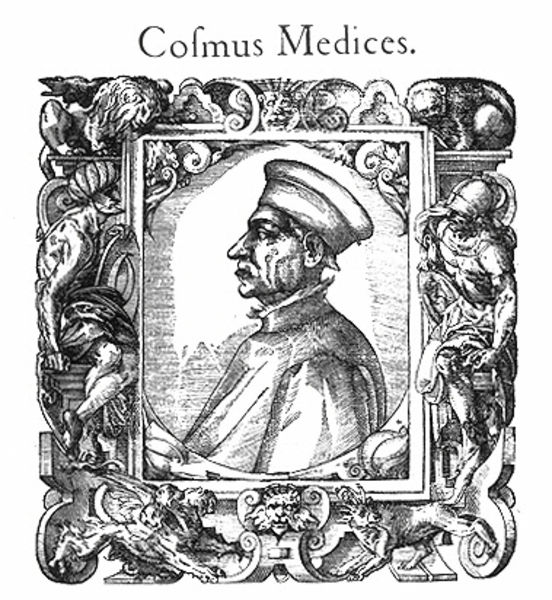
Titel: Bildnis des Cosimo de Medici der Alte
Künstler: Tobias Stimmer
Institution: (Seriendruck)
Schlagwörter: kampf, kopf, kämpfer, mann, umhang, vogel, weiß, grau, hell, hut, licht, mund, nase, ohr, profil, schwarz, stirn, zeichnung, blick, tiere, haube, ornament, bart, hemd, jacke, kappe, mütze, falten, gesicht, kragen, rahmen, sockel, bild, bildnis, hals, portrait, porträt, spiegel, auge, gewand, haare, mantel, kaufmann, kinn, lippen, ohren, renaissance, oval, umrandung, affe, engel, relief, holzschnitt, schrift, seitlich, wangen, grafik, graphik, rand, figuren, könig, floral, ornamente, seitenansicht, verzierung, wange, augenbraue, name, medaillon, rechteck, druck, schwarzweiss, schraffur, schraffuren, radierung, stich, titel, portait, soldat, helm, herrscher, arzt, medizin, allegorie, krause, ritter, rüstung, litografie, schnitzerei, voluten, hirsch, halbporträt, mischwesen, krieger, rechteckig, löwe, muscheln, harfe, kupferstich, turban, ziege, doktor, medici, latein, mediziner, einblattdruck, kries, dynastie, rollwerk, medicus, asiat, cosimo, porträz, cosmus, gedrehte, cosimus, cosmo de'edici, 1600, medices, reichnung, ornamende, cofmus medices, müe, dinger, cosmus medices, cofmus